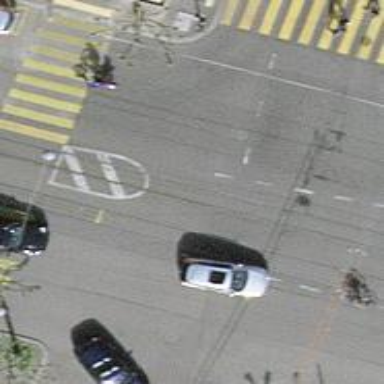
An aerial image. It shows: Asphalt road with primary classification. There is cycle track on the right side.